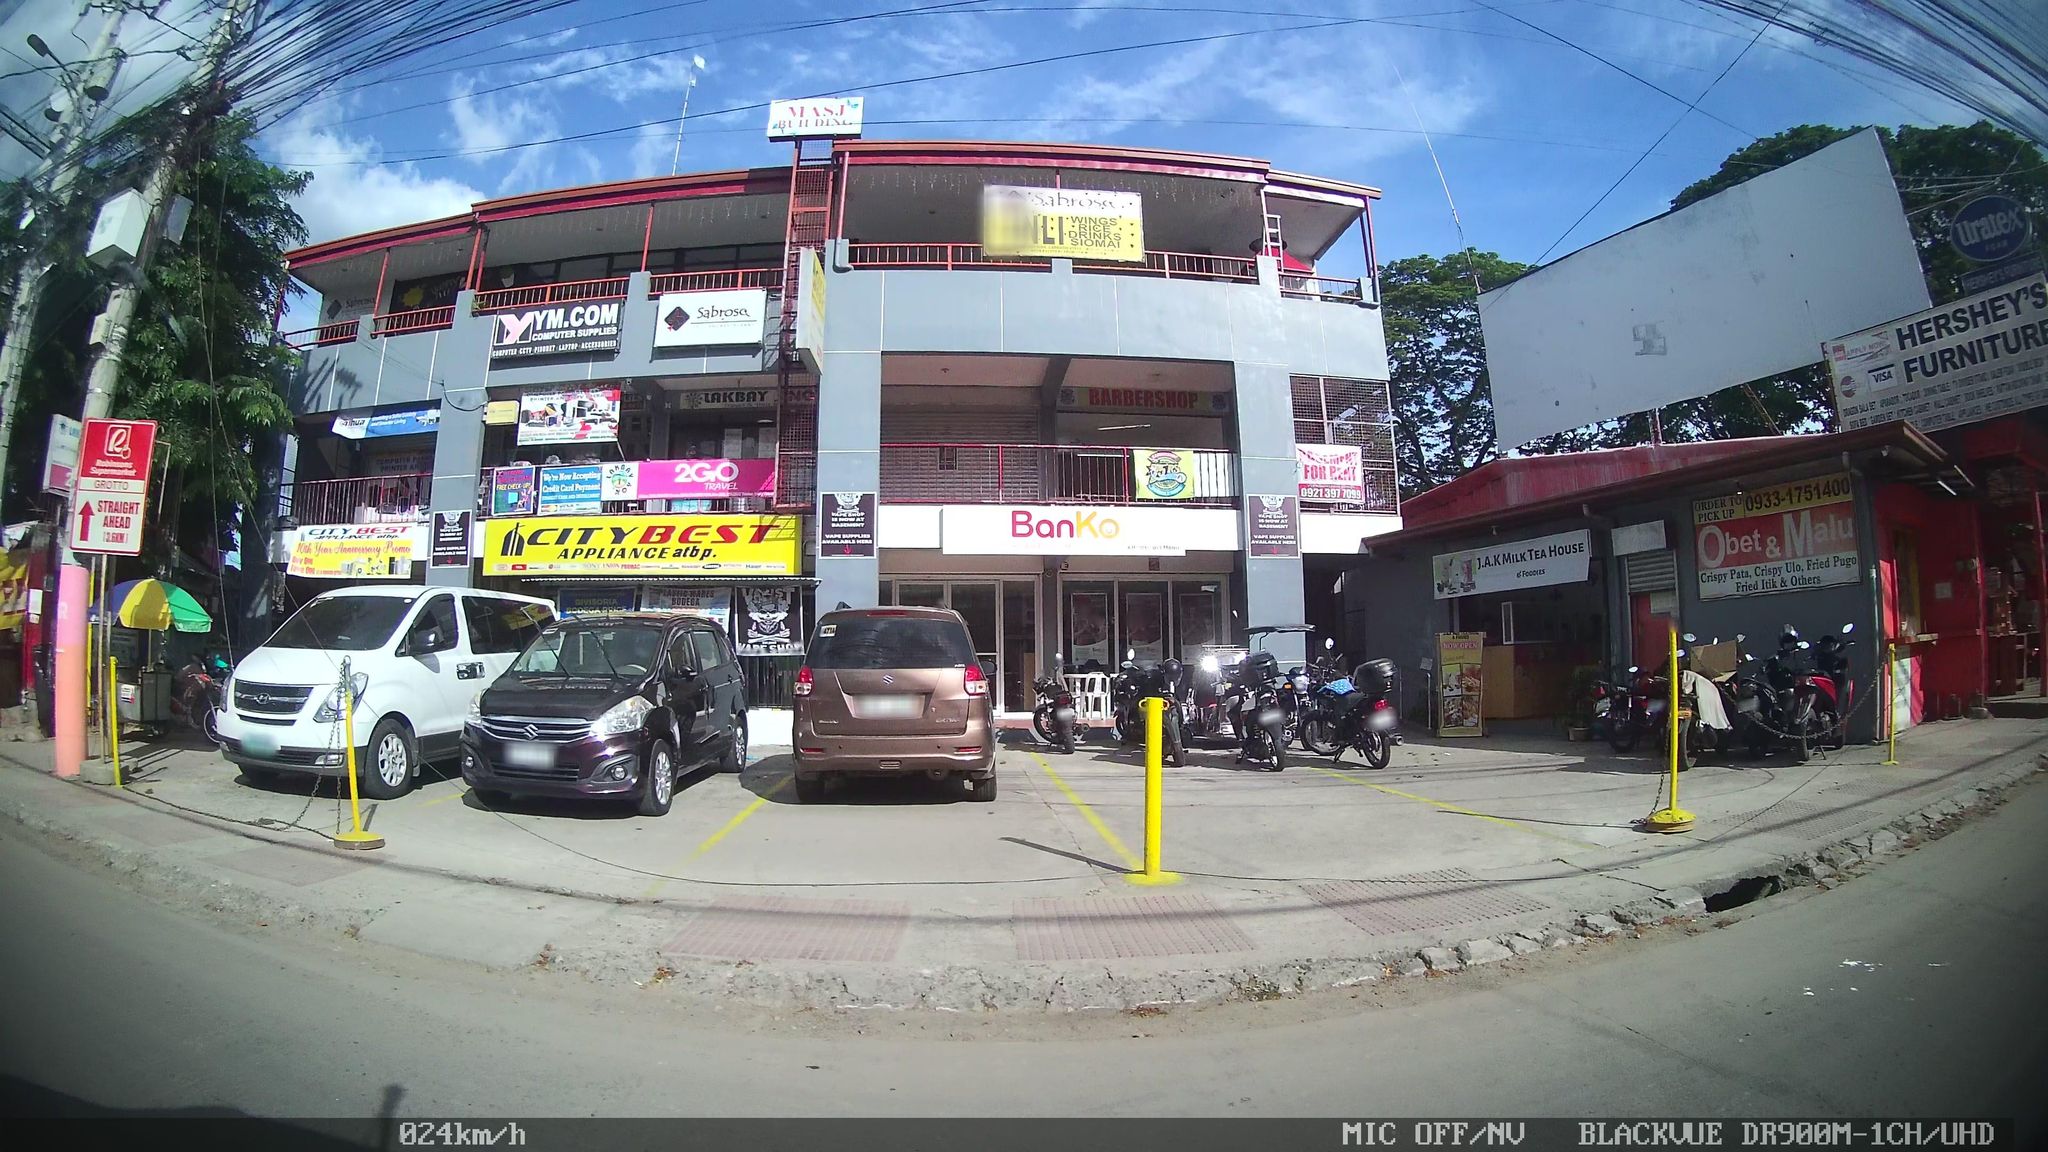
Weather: clear
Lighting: day
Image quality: good
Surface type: driving surface
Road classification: secondary
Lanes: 2.0
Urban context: urban centre
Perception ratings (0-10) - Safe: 1.13, Lively: 5.63, Beautiful: 5.55, Boring: 1.72, Depressing: 8.68, Wealthy: 1.62